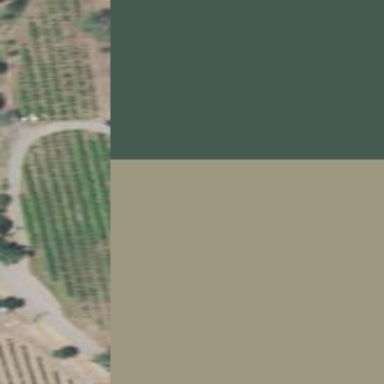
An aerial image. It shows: Vineyard with wine grapes as the crop.